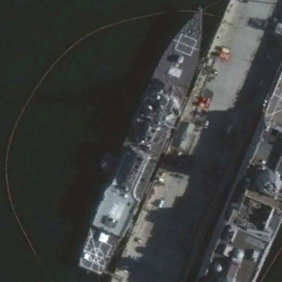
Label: cruiser